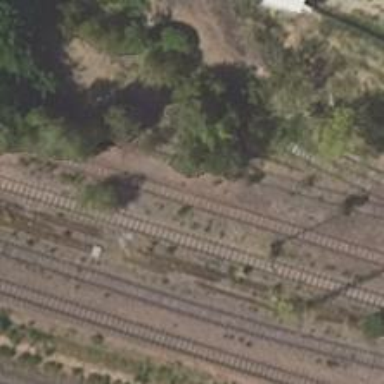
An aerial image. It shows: Unused railway yard.